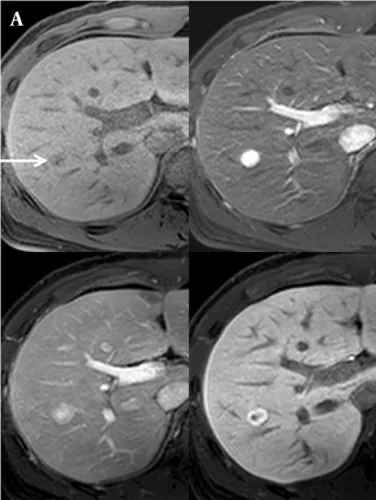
A 29-year-old man with underlying chronic hepatitis B and an incidentally detected hepatic nodule. A, On T1-weighted gradient-echo imaging (TR/TE: 3.6/1.4), there was a subtle low signal intensity nodule (upper left, arrow). On gadoxetic acid-enhanced MR imaging, the nodule demonstrated early homogeneous intense enhancement (upper right), subtle peripheral washout during the portal venous phase (lower left), and ring-like peripheral enhancement with a central washout pattern on 20 minutes delayed hepatobiliary phase (lower right).
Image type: radiology (mri)